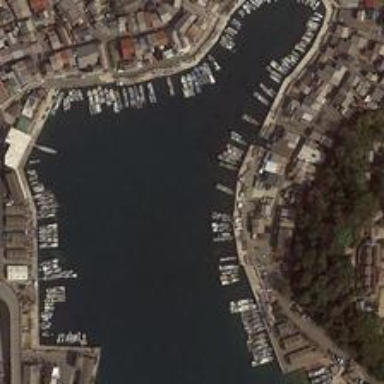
This is a lake in the forest .